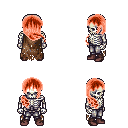
a pixel art fantasy rpg character, male body template, skeleton, brown tattered cape, metal pants, red right-swept hairstyle, maroon shoes, four views (front, back, left, right), 2x2 character sprite sheet, small pixel art, hard edges, no anti-aliasing